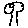
Label: tree